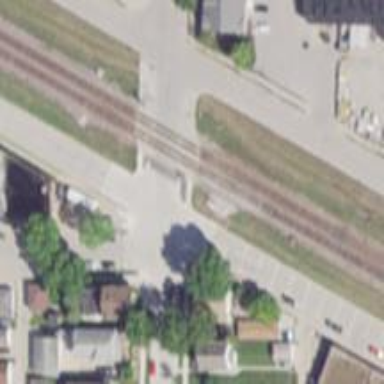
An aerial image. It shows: Railway crossing.